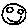
Label: smiley face